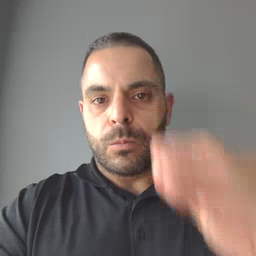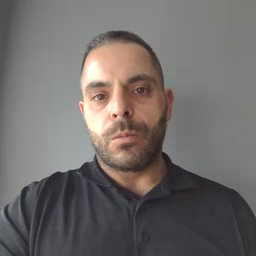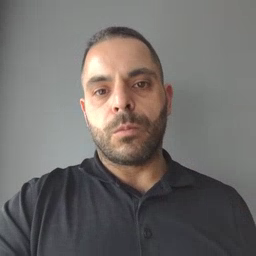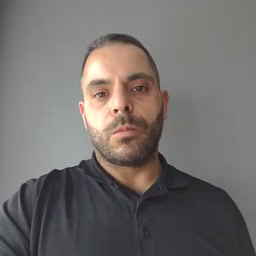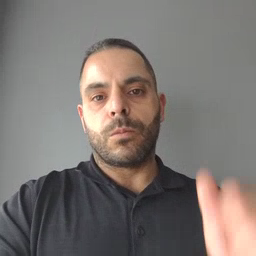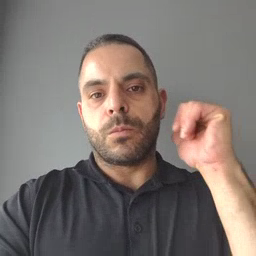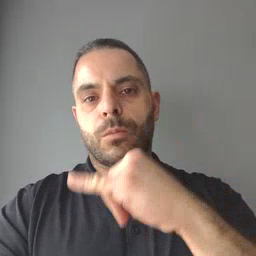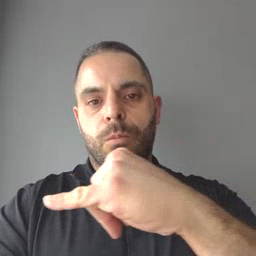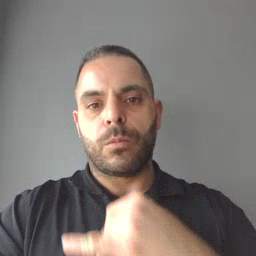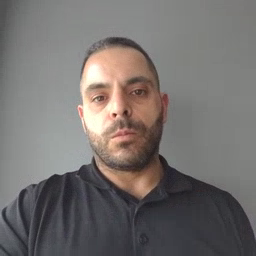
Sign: backyard